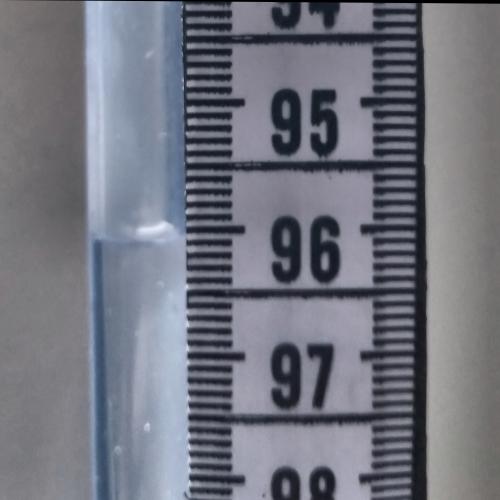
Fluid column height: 96.1 cm